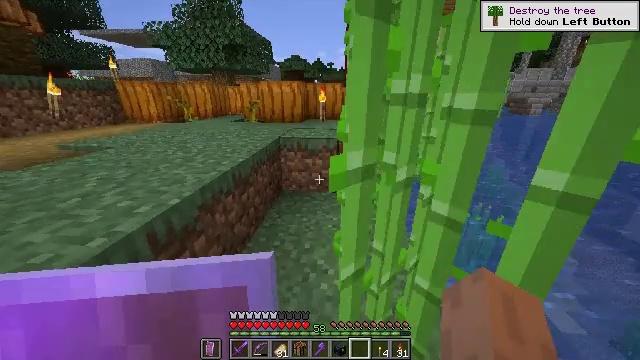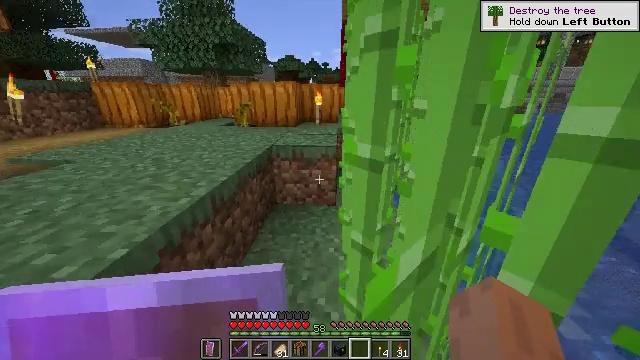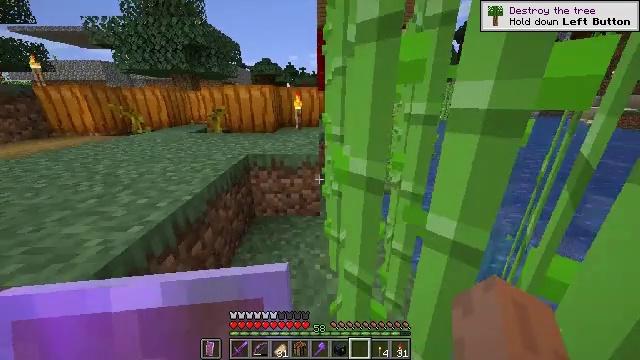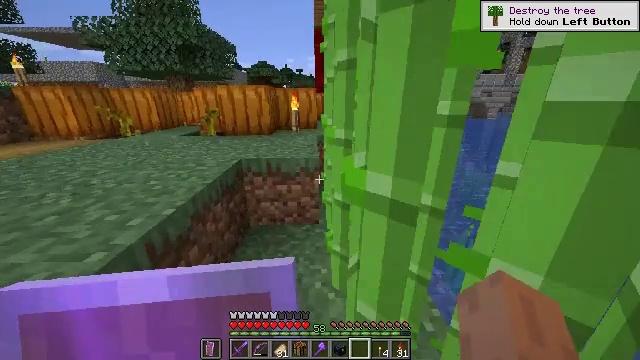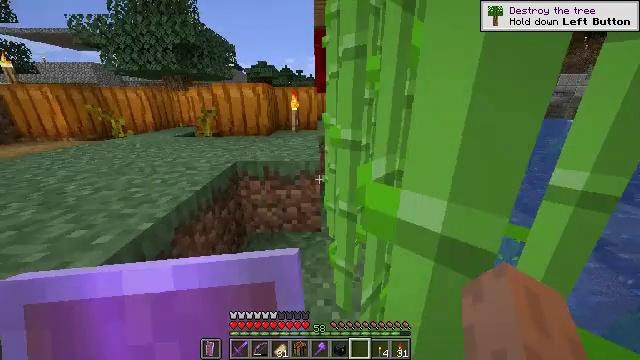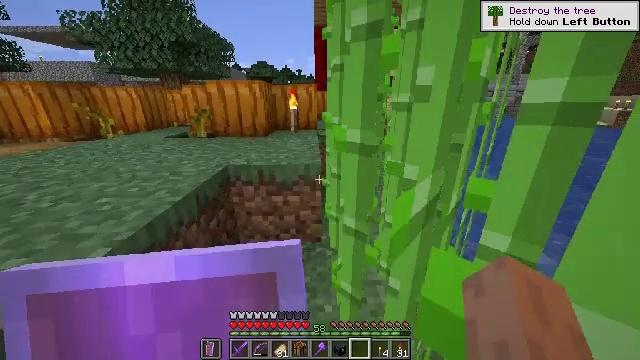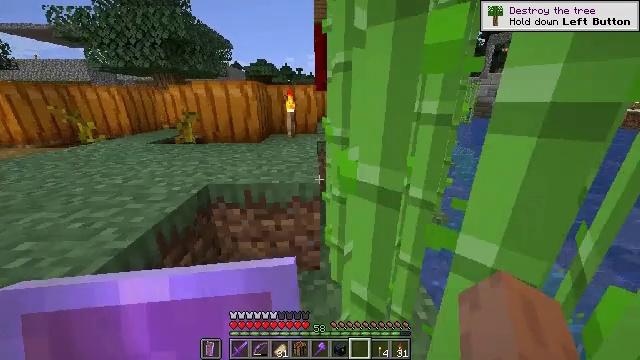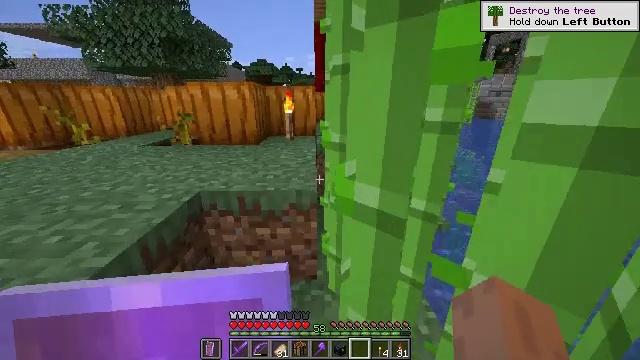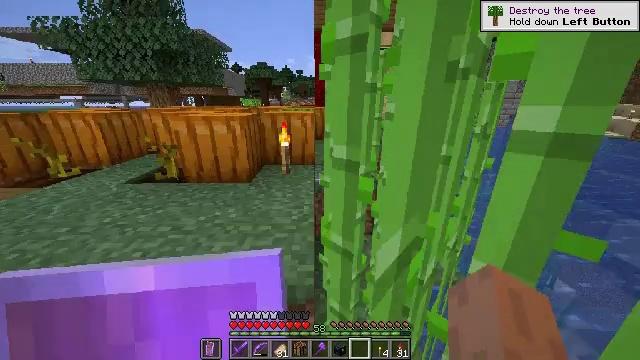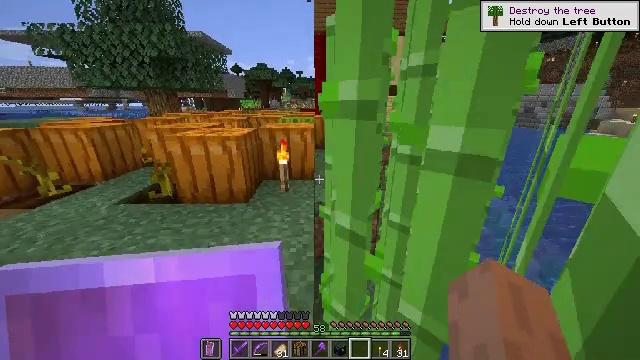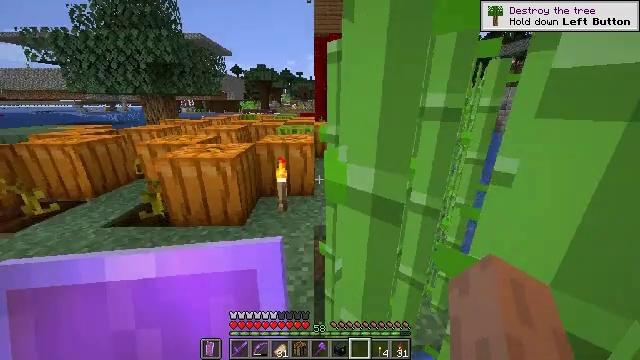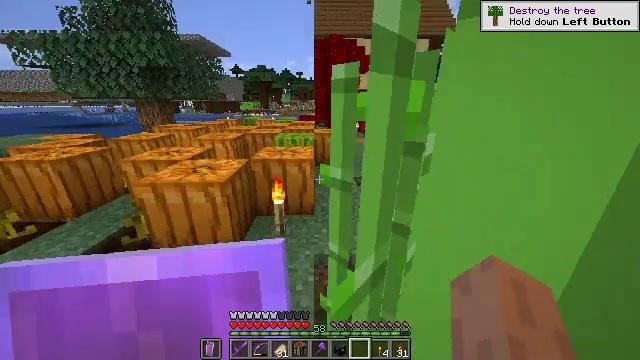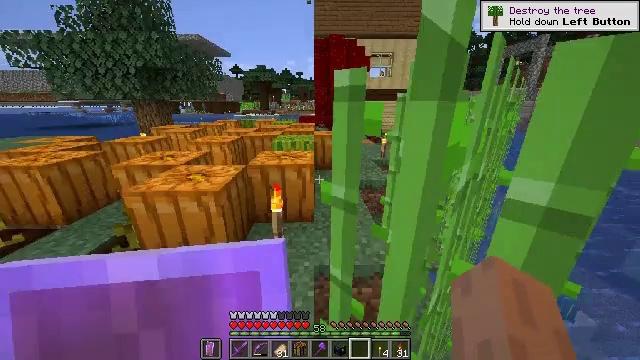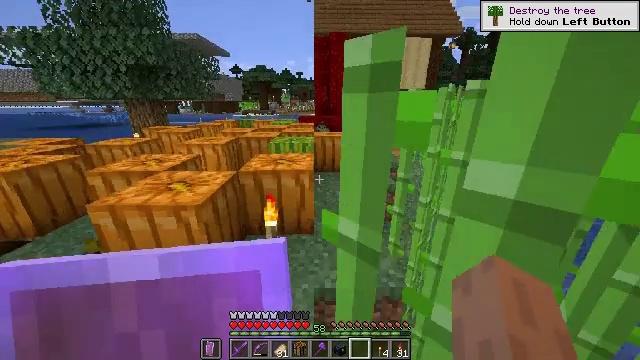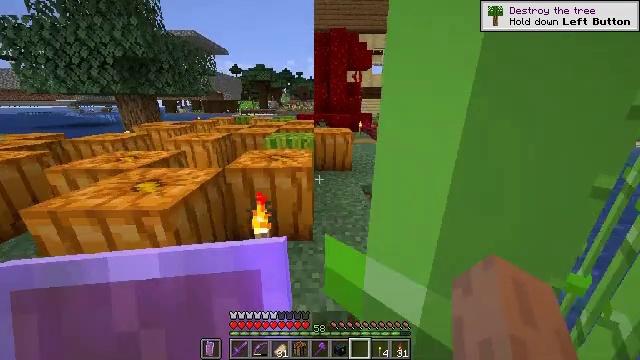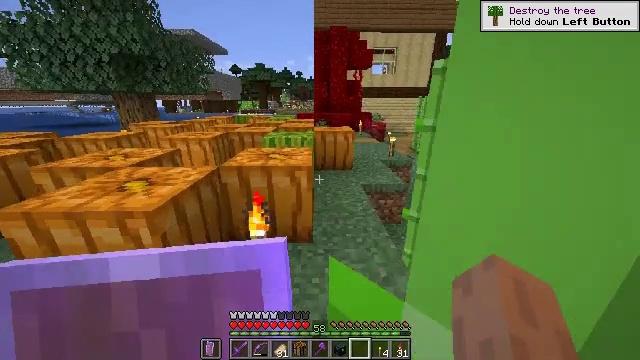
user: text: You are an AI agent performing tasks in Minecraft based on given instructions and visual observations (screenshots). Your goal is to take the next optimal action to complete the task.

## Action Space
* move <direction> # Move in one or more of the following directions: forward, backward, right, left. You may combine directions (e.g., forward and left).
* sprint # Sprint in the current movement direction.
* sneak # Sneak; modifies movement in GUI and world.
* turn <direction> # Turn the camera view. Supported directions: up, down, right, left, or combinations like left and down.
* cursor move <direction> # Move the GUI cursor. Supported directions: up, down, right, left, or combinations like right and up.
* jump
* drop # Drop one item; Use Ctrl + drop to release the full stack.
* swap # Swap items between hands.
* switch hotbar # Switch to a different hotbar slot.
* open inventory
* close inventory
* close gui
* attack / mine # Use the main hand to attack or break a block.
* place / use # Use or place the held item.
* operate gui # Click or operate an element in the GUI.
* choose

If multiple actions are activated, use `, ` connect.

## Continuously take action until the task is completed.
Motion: motion action
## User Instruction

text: Turn iron nuggets and a torch into a lantern via the crafting table.
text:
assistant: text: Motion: move forward, sprint, turn right
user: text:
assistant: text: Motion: move forward, sprint, turn right
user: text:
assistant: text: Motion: move forward, sprint
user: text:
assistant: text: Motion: move forward, sprint
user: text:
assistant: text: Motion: move forward, sprint
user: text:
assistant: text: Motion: move forward, sprint
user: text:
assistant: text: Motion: move forward, sprint, jump
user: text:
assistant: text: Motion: move forward, sprint, jump
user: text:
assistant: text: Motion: move forward, sprint, jump
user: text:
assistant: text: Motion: move forward, sprint
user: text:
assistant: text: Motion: move forward, sprint
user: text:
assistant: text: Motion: move forward, sprint
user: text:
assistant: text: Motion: move forward, sprint
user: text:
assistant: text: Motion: move forward, sprint
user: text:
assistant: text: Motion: move forward, sprint
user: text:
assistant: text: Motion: move forward, sprint
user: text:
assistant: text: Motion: move forward, sprint, turn right
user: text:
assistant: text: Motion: move forward, sprint, turn right
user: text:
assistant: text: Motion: move forward, sprint
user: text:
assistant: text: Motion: move forward, sprint
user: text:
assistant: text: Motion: move forward, sprint
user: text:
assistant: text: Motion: move forward, sprint
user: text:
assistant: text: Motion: move forward and move right, sprint
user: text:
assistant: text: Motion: move forward and move right, sprint
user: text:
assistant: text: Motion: move forward and move right, sprint
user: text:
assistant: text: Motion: move forward and move right, sprint
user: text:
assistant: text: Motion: move forward, sprint
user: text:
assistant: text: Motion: move forward, sprint
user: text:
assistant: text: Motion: move forward, sprint
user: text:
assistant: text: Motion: move forward, sprint